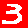
Digit: 3